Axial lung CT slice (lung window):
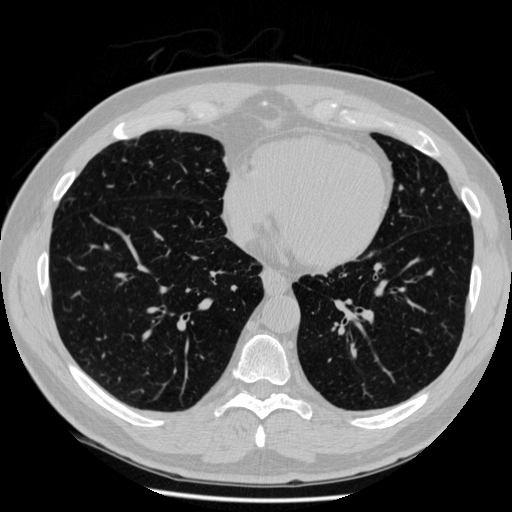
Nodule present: no